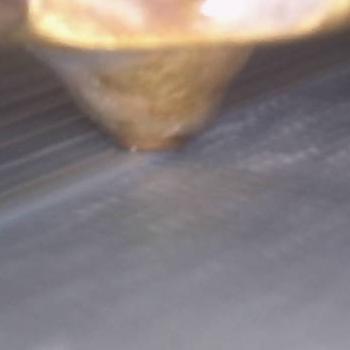
Flow rate: 66%